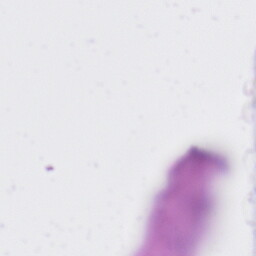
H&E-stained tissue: Liver